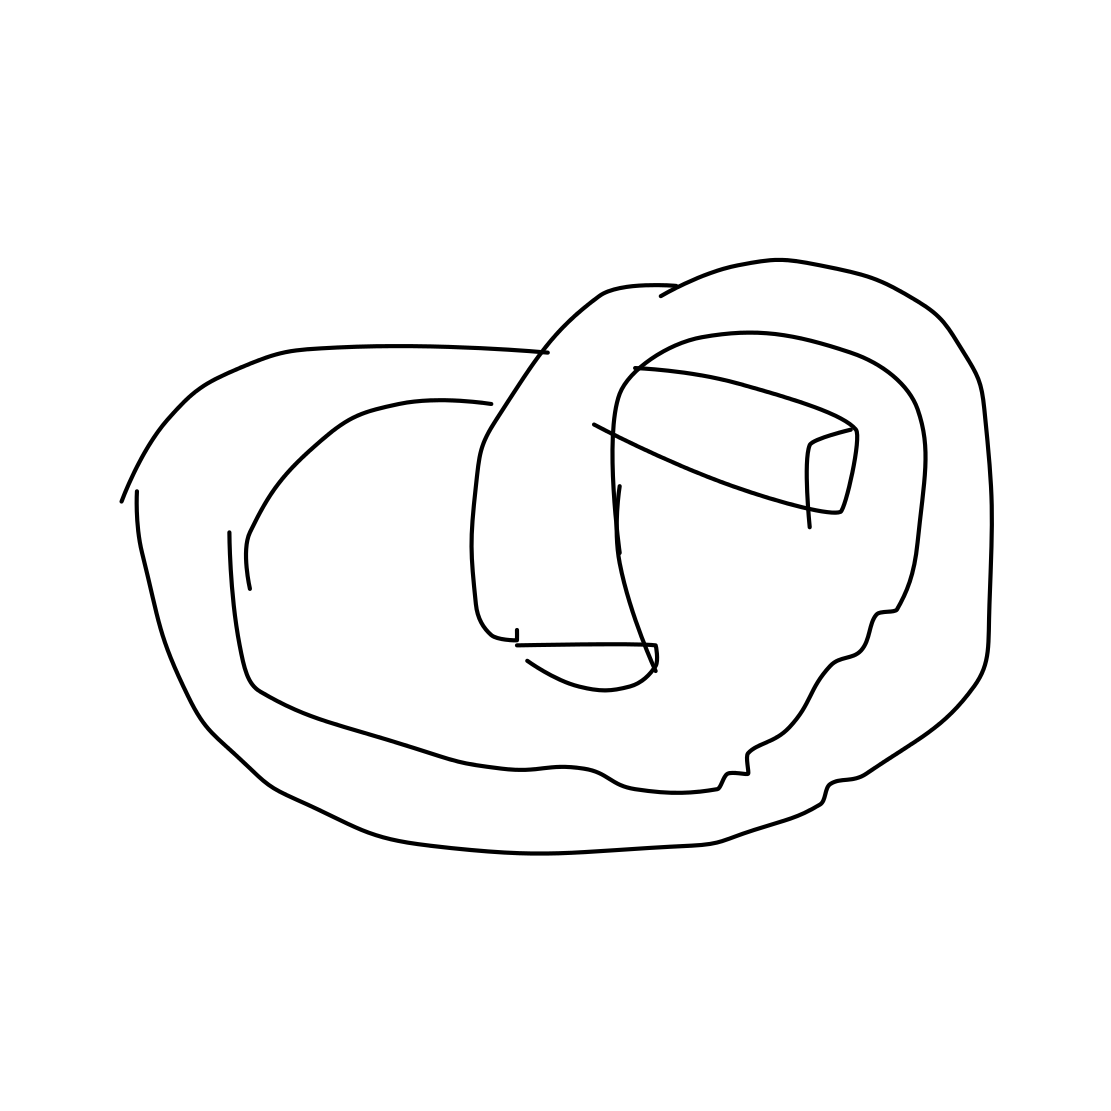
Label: pretzel